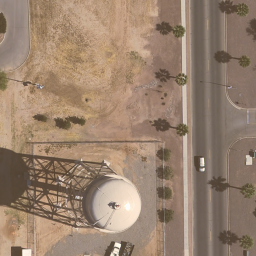
Label: storage tanks